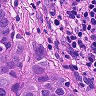
Metastatic tissue present: yes